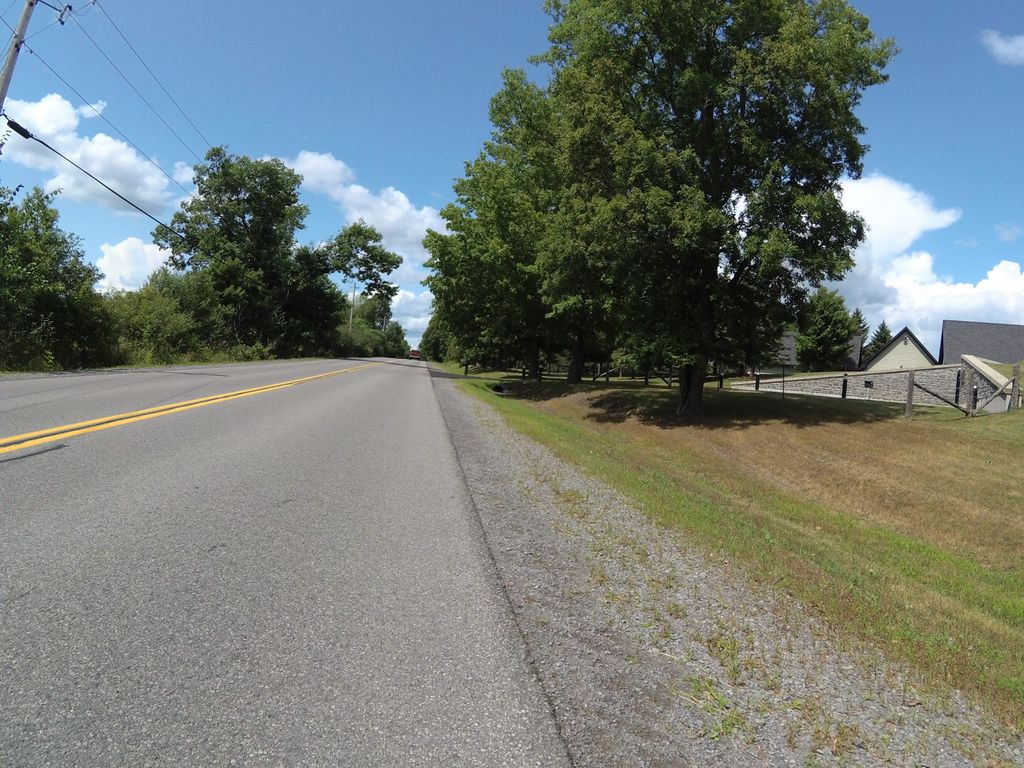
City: ottawa-gatineau